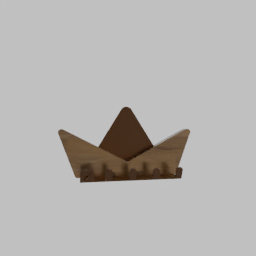
Label: appliances